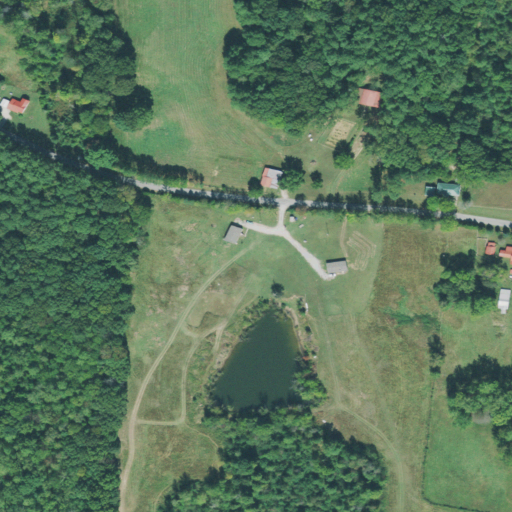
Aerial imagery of mountain in Tennessee named Red Hill containing pasture, mixed forest, deciduous forest, open development, grassland, open water, and shrub